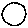
Label: circle